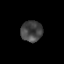
Tissue: prostate
Cell type: T cells
Senescence score: 0.3127
Nuclear area (px): 440
Mean DAPI intensity: 68.761